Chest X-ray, PA view. Patient: 63 years old, sex M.
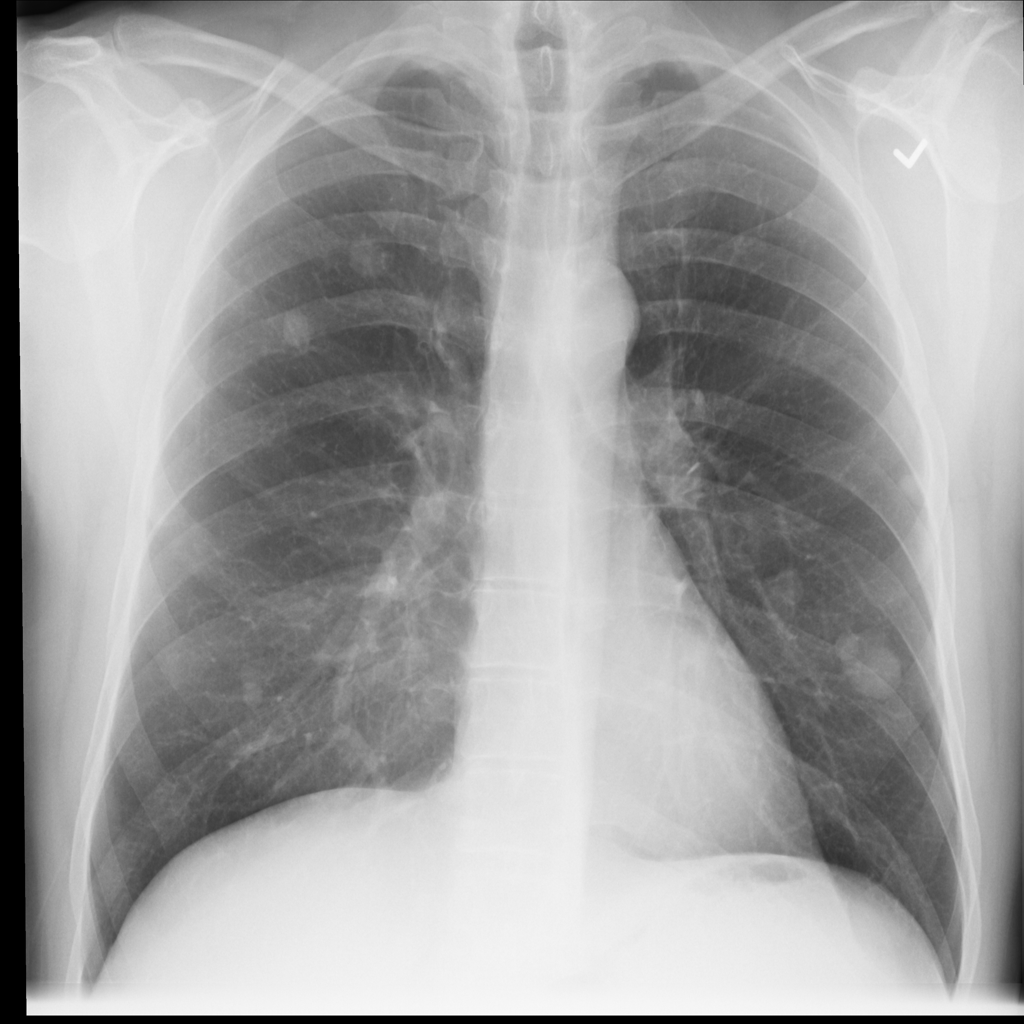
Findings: Nodule